Field crop: maize
Growth stage: 2
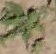
Species: atriplex